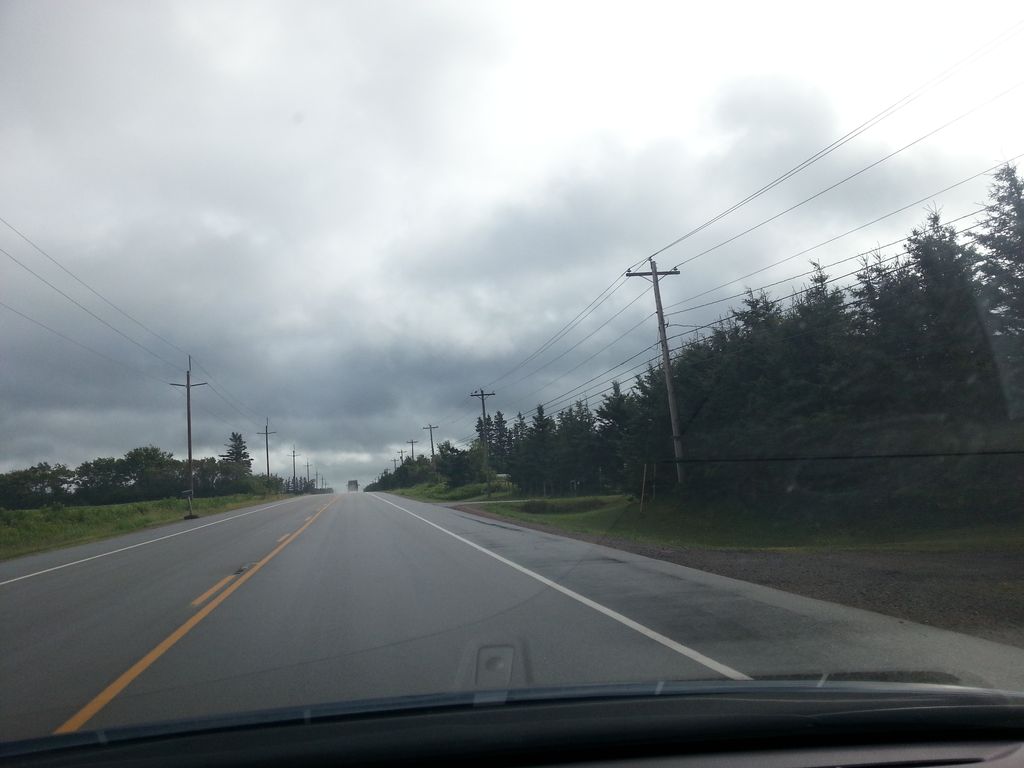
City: charlottetown